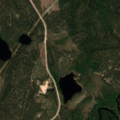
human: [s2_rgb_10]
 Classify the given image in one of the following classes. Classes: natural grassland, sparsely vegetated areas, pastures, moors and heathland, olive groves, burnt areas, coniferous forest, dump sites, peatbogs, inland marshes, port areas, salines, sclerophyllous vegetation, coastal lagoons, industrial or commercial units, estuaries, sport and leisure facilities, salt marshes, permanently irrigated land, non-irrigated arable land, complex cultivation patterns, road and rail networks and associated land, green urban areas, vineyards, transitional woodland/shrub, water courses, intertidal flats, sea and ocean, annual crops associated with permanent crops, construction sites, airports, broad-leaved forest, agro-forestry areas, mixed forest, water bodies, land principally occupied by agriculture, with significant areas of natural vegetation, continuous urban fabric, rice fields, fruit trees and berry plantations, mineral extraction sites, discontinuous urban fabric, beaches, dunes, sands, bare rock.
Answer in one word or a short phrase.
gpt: coniferous forest